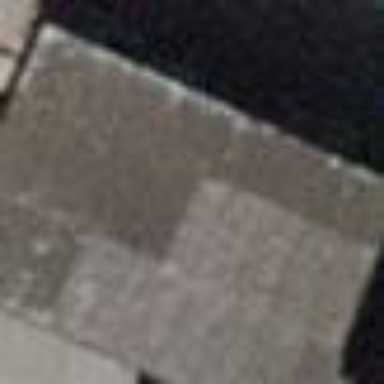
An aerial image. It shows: View of roof of building.